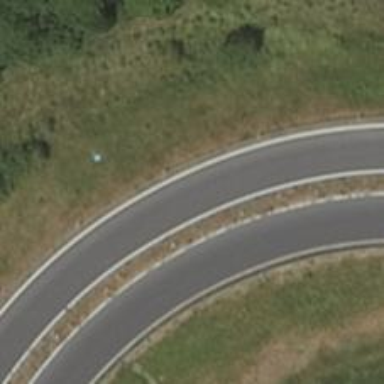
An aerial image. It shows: Trunk link highway with asphalt surface.